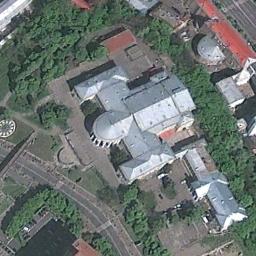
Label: church